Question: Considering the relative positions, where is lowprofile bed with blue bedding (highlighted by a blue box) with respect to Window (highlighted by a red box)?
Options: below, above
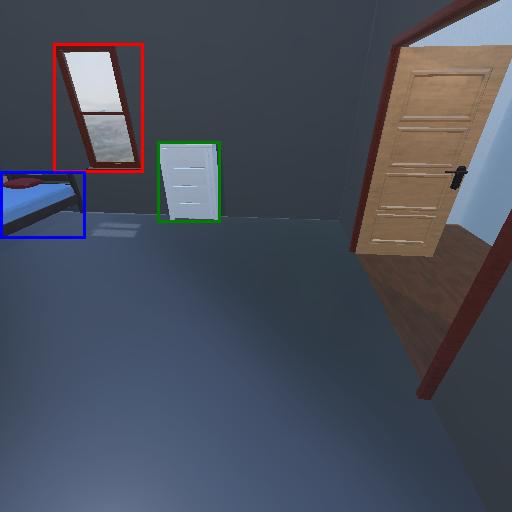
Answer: below